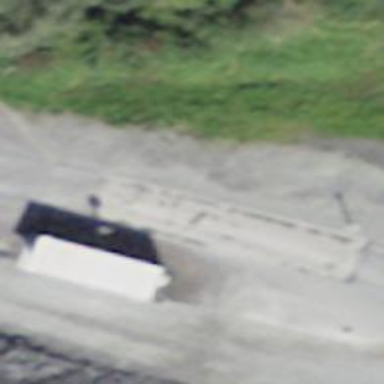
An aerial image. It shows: Weighbridge facility.